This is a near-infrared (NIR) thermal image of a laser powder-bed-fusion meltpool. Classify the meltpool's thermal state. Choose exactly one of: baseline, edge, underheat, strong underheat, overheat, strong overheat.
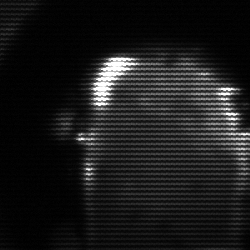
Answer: baseline